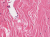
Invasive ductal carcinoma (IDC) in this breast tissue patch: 0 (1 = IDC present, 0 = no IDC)